Question: '''
WebView WebDimrah;
WebSettings WebSettingDimrah;
@Override
protected void onCreate(Bundle savedInstanceState) {
super.onCreate(savedInstanceState);
setContentView(R.layout.activity_main);
WebDimrah = (WebView)findViewById(R.id.WebView1);
WebSettingDimrah = WebDimrah.getSettings() ;
WebDimrah.setWebViewClient(new WebViewClient());
WebDimrah.getSettings().setJavaScriptEnabled(true);
WebDimrah.loadUrl("https://facebook.com");
'''
Hello, I have problem, I have a home work to make web view with android studio, and I type url facebook, than I run it, but it's just like that

I have a permission on my manifest, but in my avd still Webpage Not available
Logcat:
'''
11-17 19:16:06.<PHONE>/com.dimrahwebkit E/dalvikvm: Could not find class 'androidx.core.view.ViewCompat$OnUnhandledKeyEventListenerWrapper', referenced from method androidx.core.view.ViewCompat.addOnUnhandledKeyEventListener
11-17 19:16:06.<PHONE>/com.dimrahwebkit E/dalvikvm: Could not find class 'android.view.WindowInsets', referenced from method androidx.core.view.ViewCompat.dispatchApplyWindowInsets
11-17 19:16:06.<PHONE>/com.dimrahwebkit E/dalvikvm: Could not find class 'android.view.WindowInsets', referenced from method androidx.core.view.ViewCompat.onApplyWindowInsets
11-17 19:16:06.<PHONE>/com.dimrahwebkit E/dalvikvm: Could not find class 'android.view.View$OnUnhandledKeyEventListener', referenced from method androidx.core.view.ViewCompat.removeOnUnhandledKeyEventListener
11-17 19:16:06.<PHONE>/com.dimrahwebkit E/dalvikvm: Could not find class 'androidx.core.view.ViewCompat$1', referenced from method androidx.core.view.ViewCompat.setOnApplyWindowInsetsListener
11-17 19:16:06.<PHONE>/com.dimrahwebkit E/dalvikvm: Could not find class 'android.graphics.drawable.RippleDrawable', referenced from method androidx.appcompat.widget.AppCompatImageHelper.hasOverlappingRendering
11-17 19:16:06.<PHONE>/com.dimrahwebkit E/eglCodecCommon: glUtilsParamSize: unknow param 0x000082da
11-17 19:16:06.<PHONE>/com.dimrahwebkit E/eglCodecCommon: glUtilsParamSize: unknow param 0x00008cdf
11-17 19:16:06.<PHONE>/com.dimrahwebkit E/eglCodecCommon: glUtilsParamSize: unknow param 0x00008824
11-17 19:16:07.<PHONE>/com.dimrahwebkit E/eglCodecCommon: glUtilsParamSize: unknow param 0x000082da
11-17 19:16:07.<PHONE>/com.dimrahwebkit E/eglCodecCommon: glUtilsParamSize: unknow param 0x00008cdf
11-17 19:16:07.<PHONE>/com.dimrahwebkit E/eglCodecCommon: glUtilsParamSize: unknow param 0x00008824
11-17 19:16:07.<PHONE>/com.dimrahwebkit E/EGL_emulation: tid 5829: eglSurfaceAttrib(1199): error 0x3009 (EGL_BAD_MATCH)'''
'''
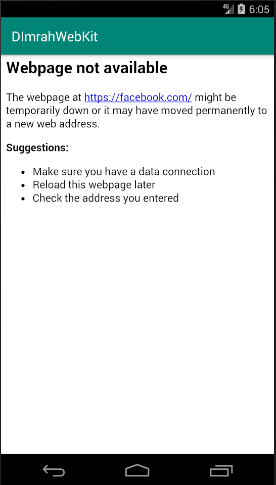
Answer: You need to 'override' the 'onReceivedSslError()' method of the 'WebViewClient' for the webpage to display. Here is what your code should look like :
'''
private WebView WebDimrah;
private WebSettings WebSettingDimrah;
@SuppressLint("SetJavaScriptEnabled")
@RequiresApi(api = Build.VERSION_CODES.KITKAT)
@Override
protected void onCreate(Bundle savedInstanceState) {
super.onCreate(savedInstanceState);
setContentView(R.layout.activity_main);
WebDimrah = (WebView)findViewById(R.id.WebView1);
WebSettingDimrah = WebDimrah.getSettings() ;
WebDimrah.getSettings().setJavaScriptEnabled(true);
WebDimrah.setWebViewClient(new WebViewClient() {
@Override
public void onReceivedSslError(WebView view, SslErrorHandler handler, SslError error) {
handler.proceed();
}
});
WebDimrah.loadUrl("https://facebook.com");
}
'''
Also, in your 'Android.xml' file (manifest) add this line:
'android:usesCleartextTraffic="true"' inside the ... tag.